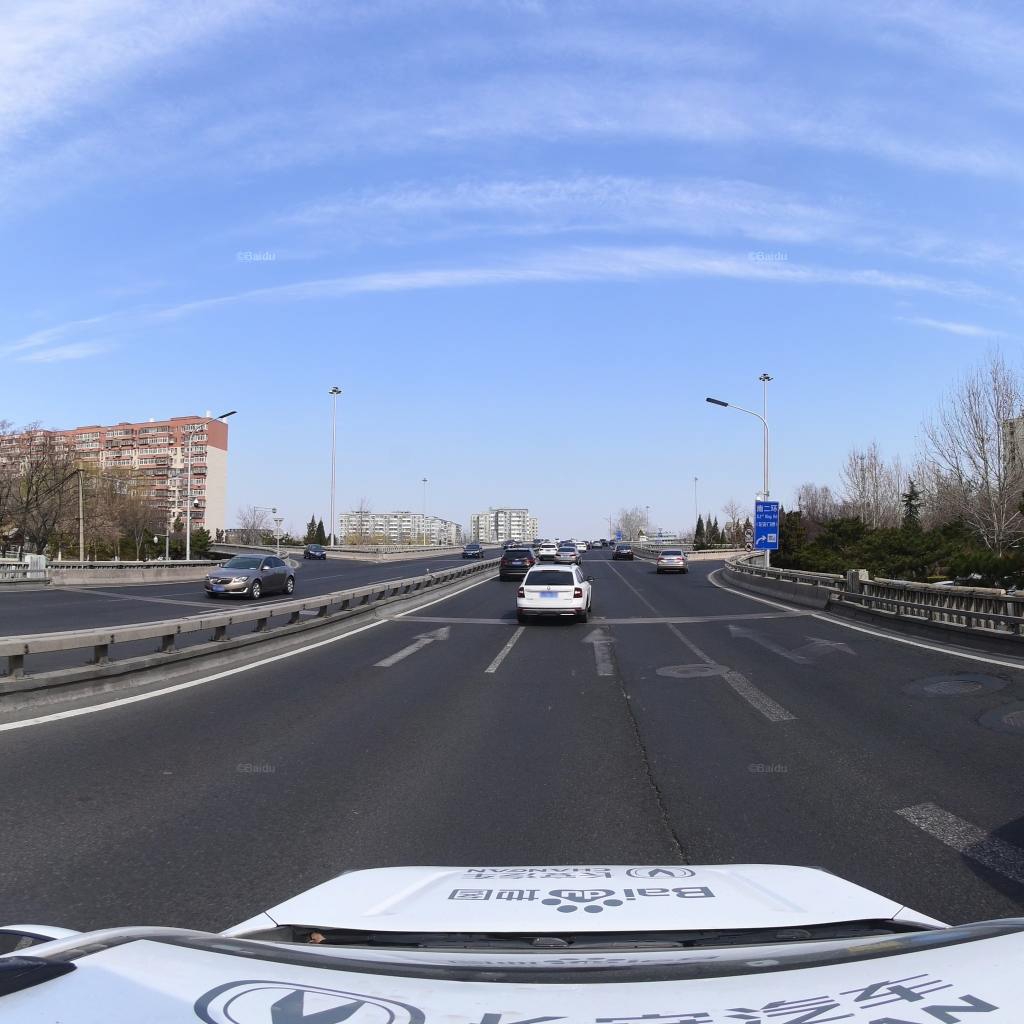
Region: Fengtai
Road damage annotations: manhole cover, longitudinal crack, manhole cover, manhole cover